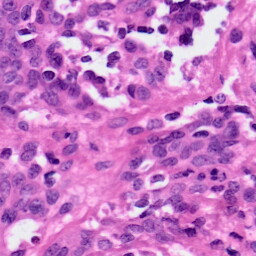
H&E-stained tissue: Ovarian